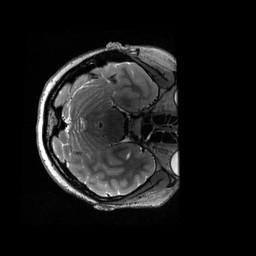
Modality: T2w
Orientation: axial
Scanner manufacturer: siemens
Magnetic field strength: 3 T
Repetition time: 3.2 s
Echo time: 0.564 s